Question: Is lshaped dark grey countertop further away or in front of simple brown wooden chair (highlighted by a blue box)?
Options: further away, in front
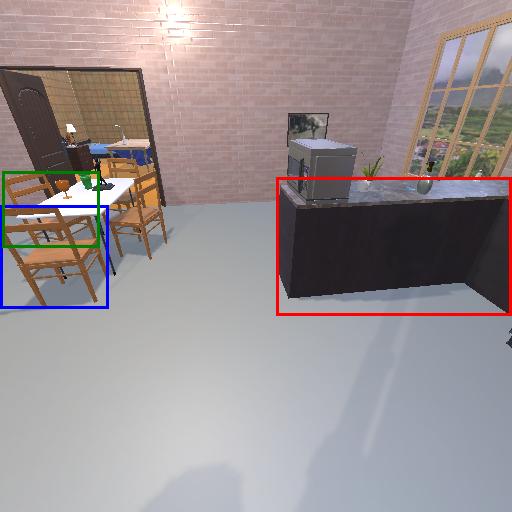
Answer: further away